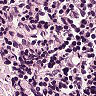
Metastatic tissue present: no